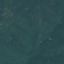
Label: Forest